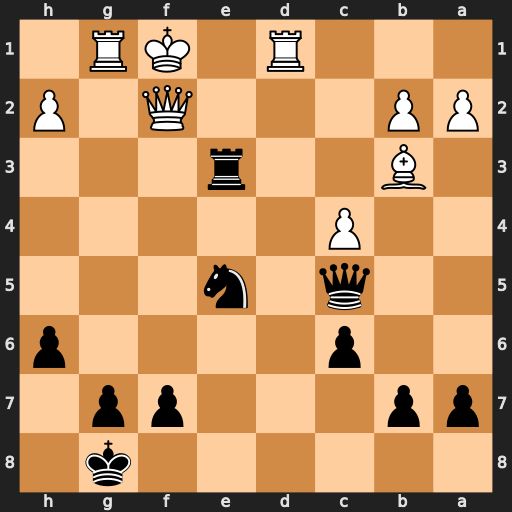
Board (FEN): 6k1/pp3pp1/2p4p/2q1n3/2P5/1B2r3/PP3Q1P/3R1KR1
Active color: b
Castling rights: -
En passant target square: -
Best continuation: Rf3 Rd8+ Kh7